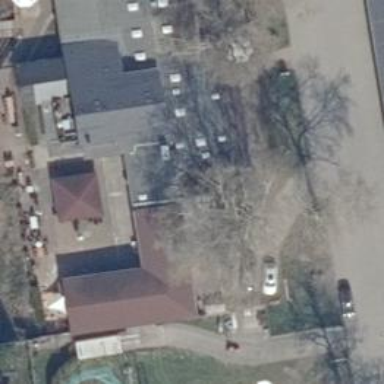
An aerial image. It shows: Restaurant with outdoor kids area.